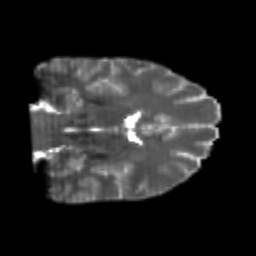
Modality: T2w
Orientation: coronal
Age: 25
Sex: male
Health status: healthy
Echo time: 0.074 s